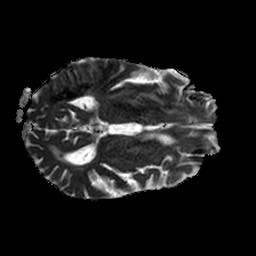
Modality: ADC
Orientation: axial
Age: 82
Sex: male
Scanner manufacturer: philips
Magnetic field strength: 1.5 T
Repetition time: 3.409 s
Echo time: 0.06922 s